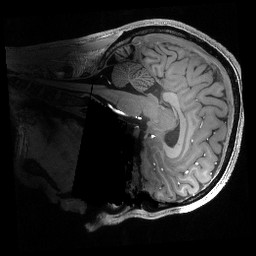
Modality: T1w
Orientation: sagittal
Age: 24
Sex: female
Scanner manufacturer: siemens
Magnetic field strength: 6.98 T
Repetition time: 2.53 s
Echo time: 0.00176 s